Question: I am developing the application for over 6 month.
After everithing was developed and tested, I put app aside for 2 weeks and now when I run it it start crashing without any warning:

Even if I hit Continue Execution over 20 times still nothing in log.
I have all exceptions break point and malloc_errer_break set.
App crash when I move from screen to screen (When I open 2 screen or when I close it).
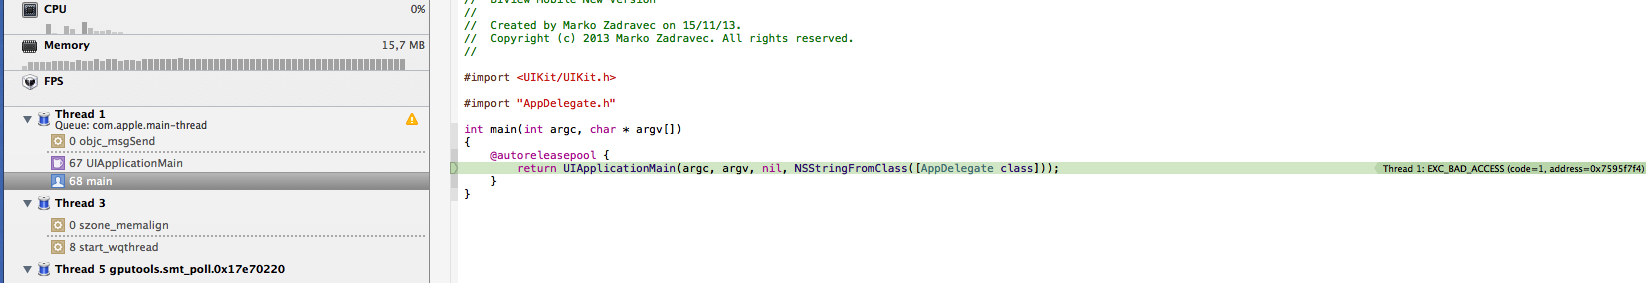
Answer: Let me guess - you need to change a property to strong (from weak). Name of that problematic property you will find in the console after enabling check for zombies (press |< then check Enable Zombie Objects in Diagnostics/Memory Management)